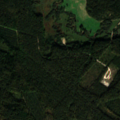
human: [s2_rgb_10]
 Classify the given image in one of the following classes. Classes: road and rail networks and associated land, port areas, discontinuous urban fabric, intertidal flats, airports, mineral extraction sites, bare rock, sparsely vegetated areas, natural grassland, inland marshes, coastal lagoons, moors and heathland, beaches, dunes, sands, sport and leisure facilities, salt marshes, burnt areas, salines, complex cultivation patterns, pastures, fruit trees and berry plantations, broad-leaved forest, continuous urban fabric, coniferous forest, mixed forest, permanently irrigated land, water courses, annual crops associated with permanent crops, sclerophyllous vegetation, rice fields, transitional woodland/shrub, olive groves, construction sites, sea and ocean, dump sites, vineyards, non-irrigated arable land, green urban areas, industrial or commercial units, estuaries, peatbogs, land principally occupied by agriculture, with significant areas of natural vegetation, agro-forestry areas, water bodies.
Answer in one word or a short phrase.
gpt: pastures, coniferous forest, mixed forest, transitional woodland/shrub